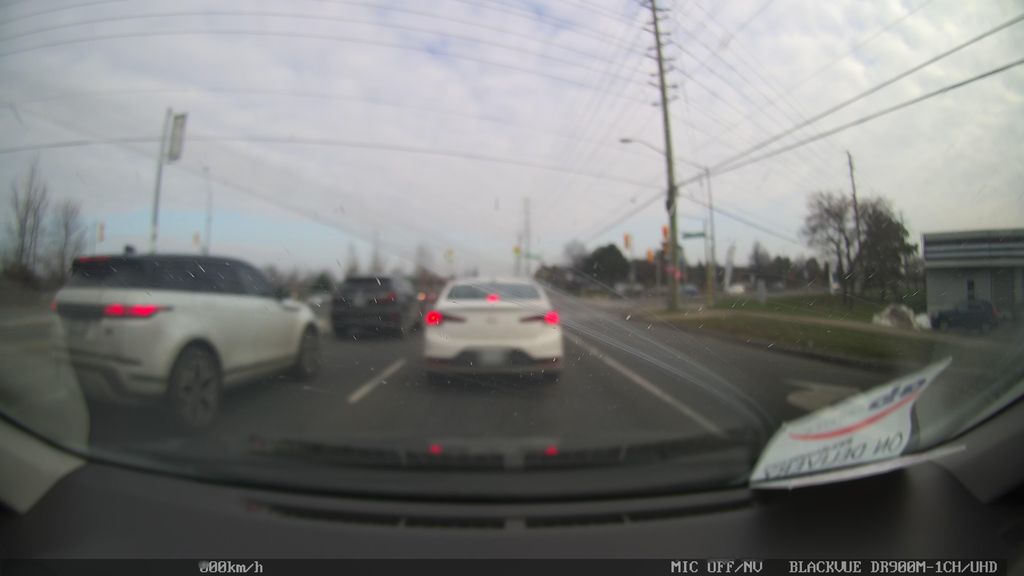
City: toronto